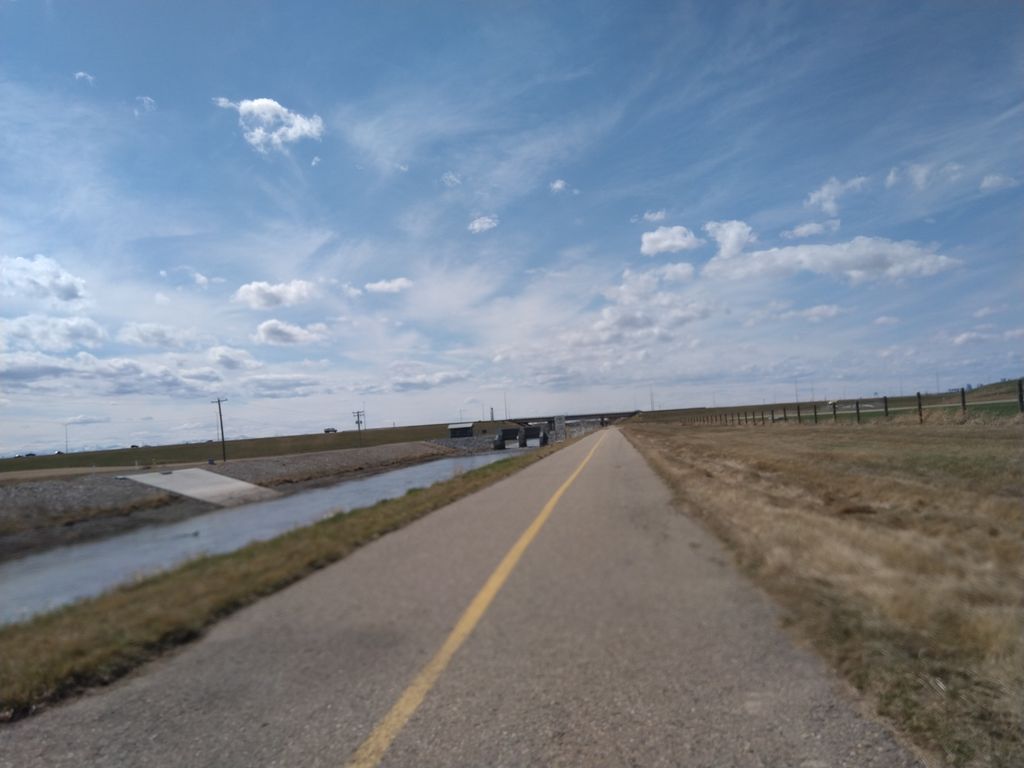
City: calgary